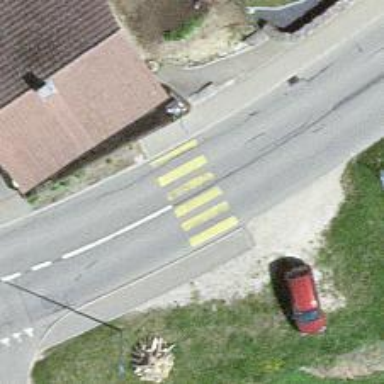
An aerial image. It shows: Uncontrolled crossing on the road.